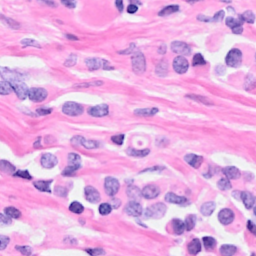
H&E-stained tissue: Breast